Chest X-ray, AP view. Patient: 44 years old, sex F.
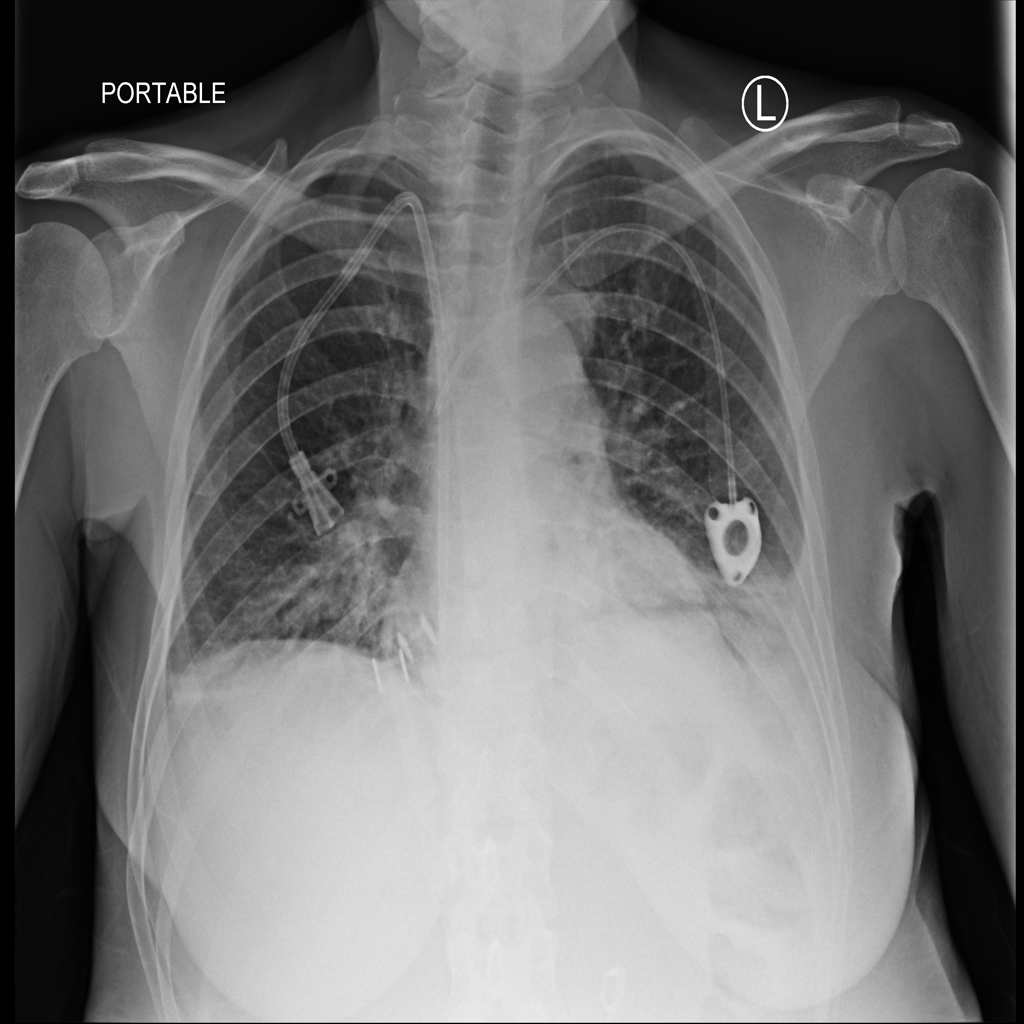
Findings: Effusion, Infiltration